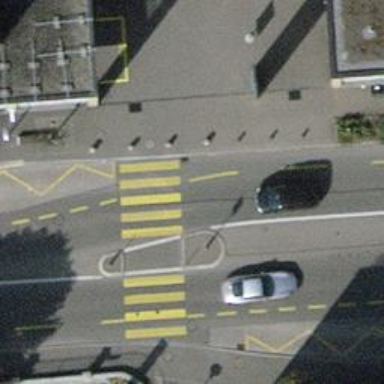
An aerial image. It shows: Marked road crossing with pedestrian island.